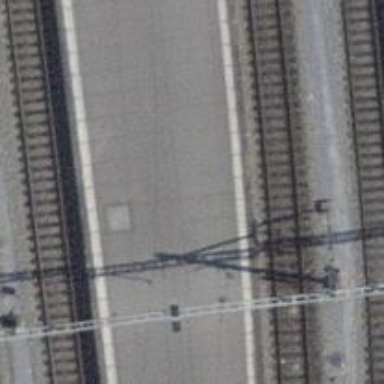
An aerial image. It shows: Tunnel with two tracks.